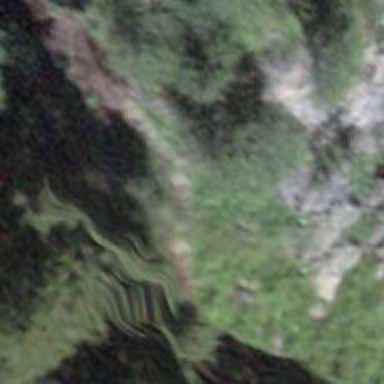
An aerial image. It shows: Cliff in nature.